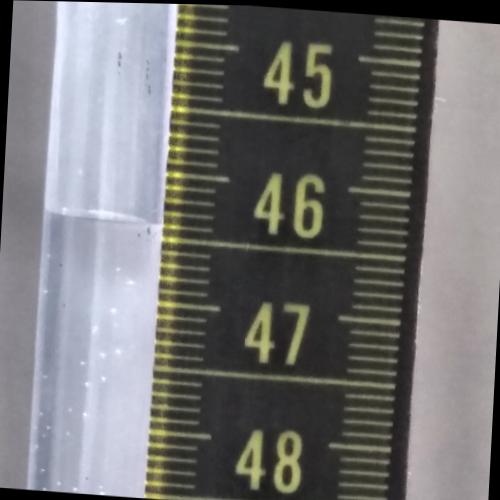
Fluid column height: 46.4 cm